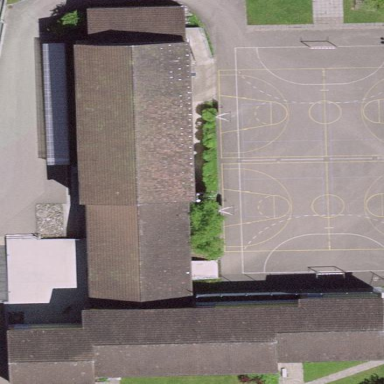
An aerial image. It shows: School building.